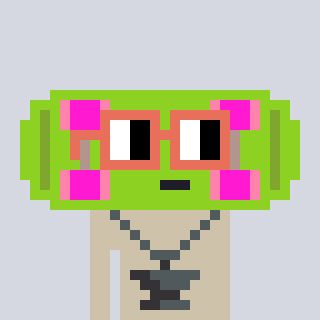
a pixel art character with square orange glasses, a skateboard-shaped head and a bege-colored body on a cool background